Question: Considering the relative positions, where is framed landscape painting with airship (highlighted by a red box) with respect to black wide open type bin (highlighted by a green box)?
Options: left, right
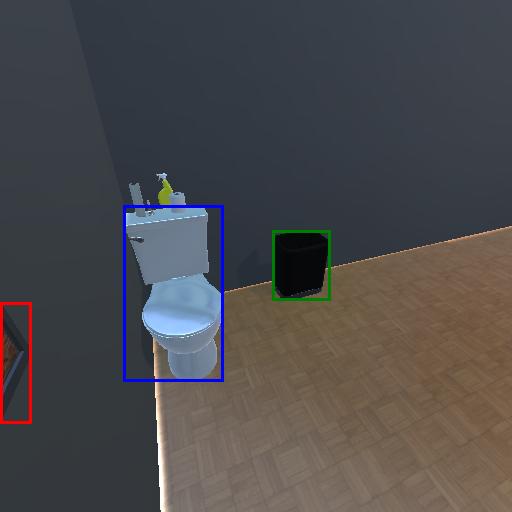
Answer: left